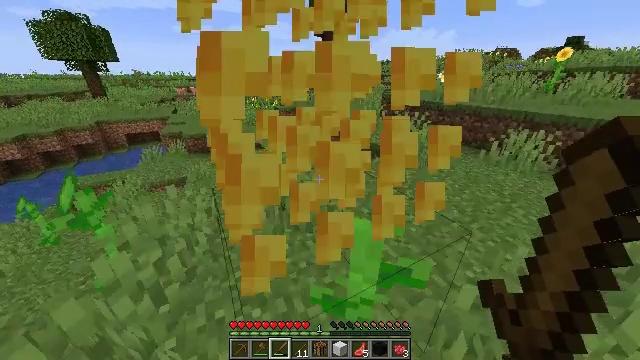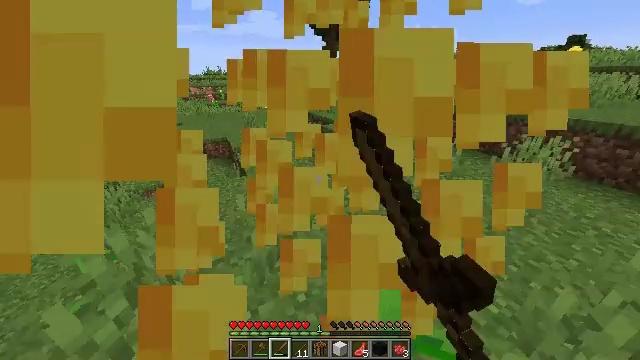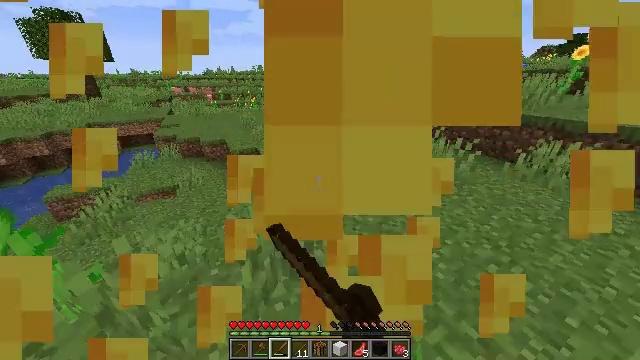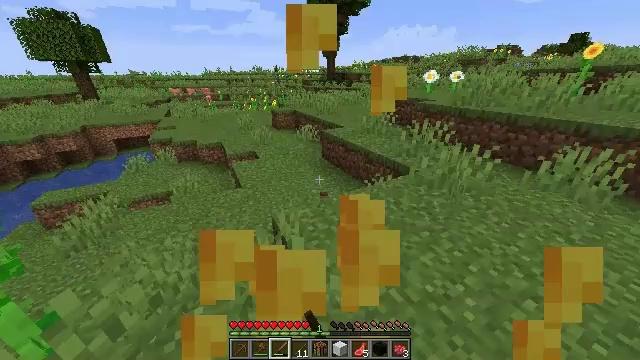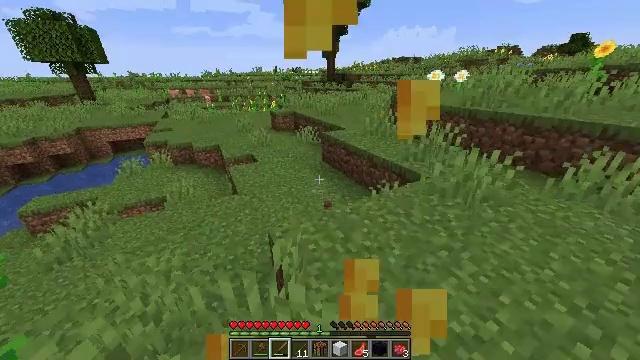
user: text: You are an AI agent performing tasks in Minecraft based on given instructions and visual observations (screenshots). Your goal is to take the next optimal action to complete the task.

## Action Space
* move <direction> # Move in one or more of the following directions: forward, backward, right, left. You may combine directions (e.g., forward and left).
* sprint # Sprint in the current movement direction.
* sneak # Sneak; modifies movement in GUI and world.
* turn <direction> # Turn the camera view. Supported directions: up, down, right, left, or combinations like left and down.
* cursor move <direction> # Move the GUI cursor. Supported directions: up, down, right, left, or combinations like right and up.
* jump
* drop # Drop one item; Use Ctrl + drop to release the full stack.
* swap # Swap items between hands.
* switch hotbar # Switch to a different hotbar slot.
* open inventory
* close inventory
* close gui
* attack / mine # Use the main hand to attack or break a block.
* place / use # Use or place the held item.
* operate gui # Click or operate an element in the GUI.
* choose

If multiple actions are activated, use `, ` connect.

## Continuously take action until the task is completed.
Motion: motion action
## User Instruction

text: Retrieve sunflower in your inventory.
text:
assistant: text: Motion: move forward, attack / mine
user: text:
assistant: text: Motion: move forward, attack / mine
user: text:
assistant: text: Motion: move forward
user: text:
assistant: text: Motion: move forward
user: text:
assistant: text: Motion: no_op